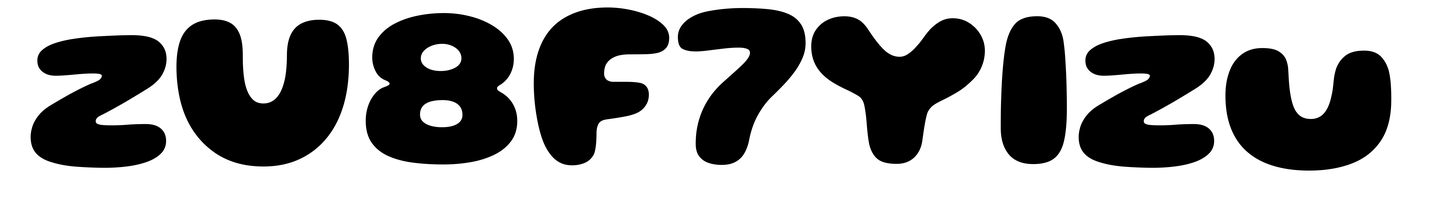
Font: Gluten_ExtraBold